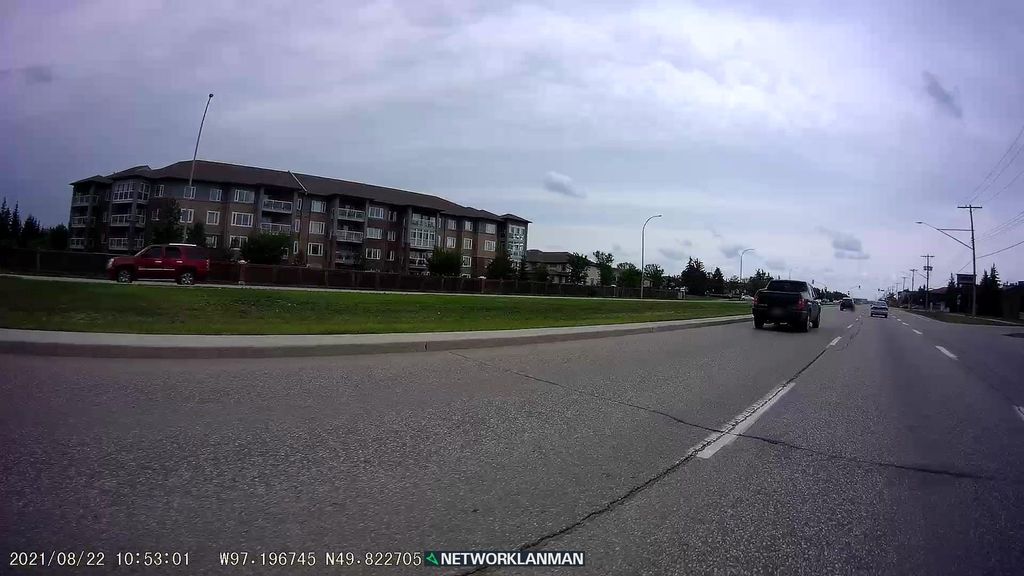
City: winnipeg